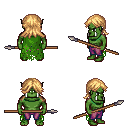
a pixel art fantasy rpg character, male body template, orc, green skin, green tattered cape, magenta pants, light blonde loose hair, spear, four views (front, back, left, right), 2x2 character sprite sheet, small pixel art, hard edges, no anti-aliasing